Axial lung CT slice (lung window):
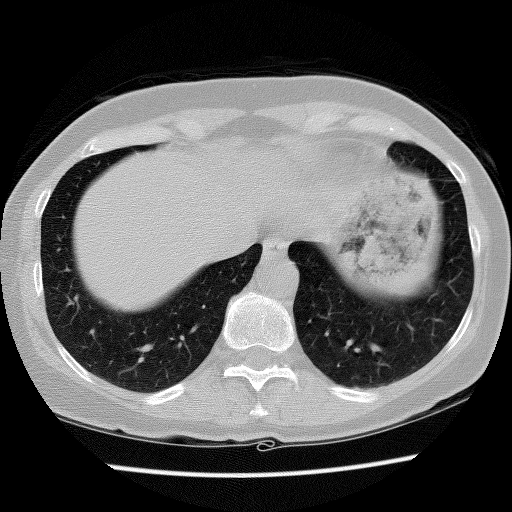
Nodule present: no